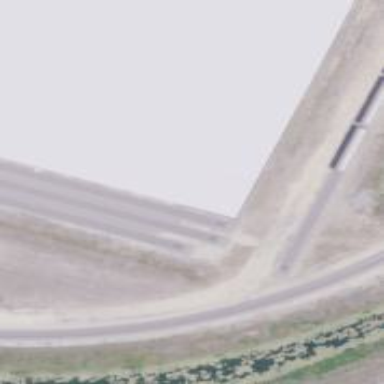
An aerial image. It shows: Rail spur service.